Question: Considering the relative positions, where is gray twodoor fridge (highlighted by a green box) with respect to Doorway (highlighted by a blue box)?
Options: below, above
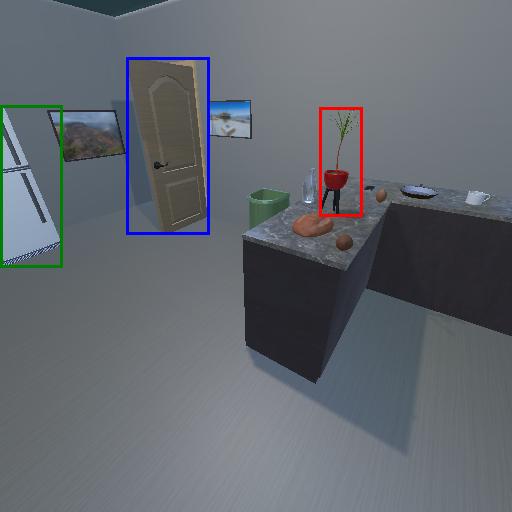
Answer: below